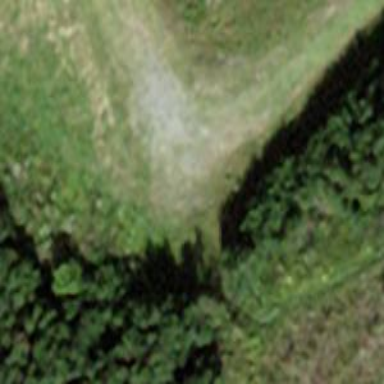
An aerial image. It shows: Gravel track with grade4 tracktype.